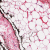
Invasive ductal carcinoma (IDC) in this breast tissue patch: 0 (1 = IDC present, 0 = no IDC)